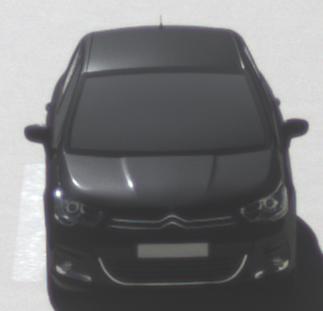
Make: Citroen
Model: C4 VTi 95
Detailed model: C4 (II)
Model produced from: 2012/08
Model produced until: 2013/06
Doors: 5
Color: black
Road condition: dry road
Daytime: morning or afternoon
Contrast: high contrast